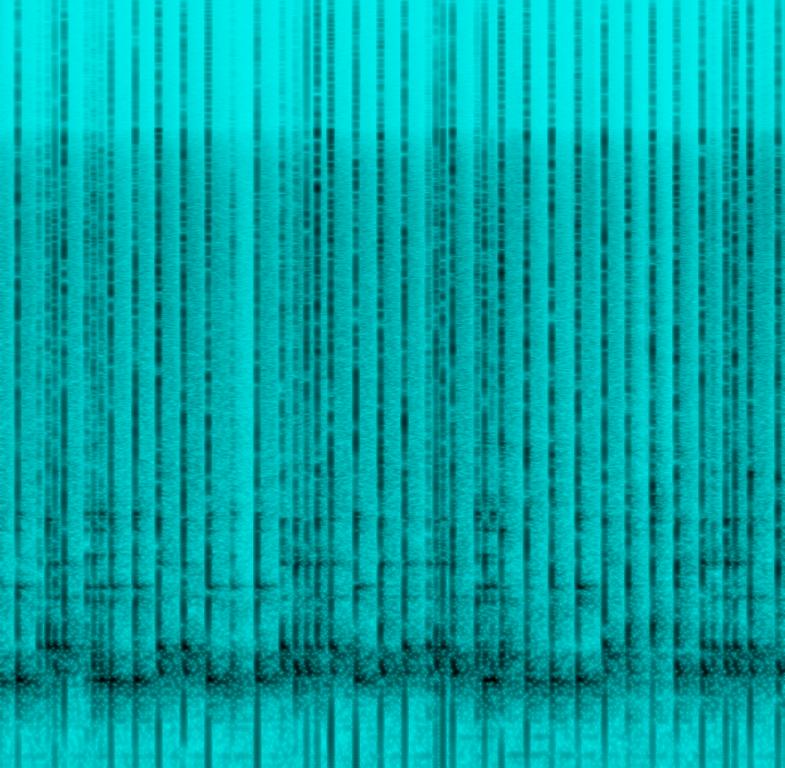
This audio contains someone playing a wooden bongo cajon. This is an amateur recording.